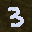
Label: 3